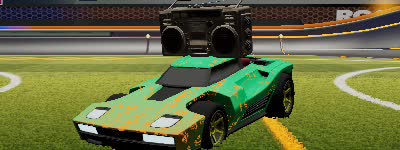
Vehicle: breakout